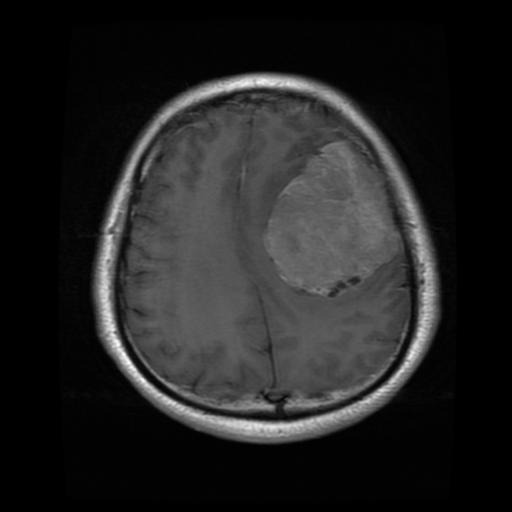
Label: meningioma